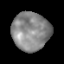
Tissue: lung
Cell type: Epithelial cells
Senescence score: 0.2113
Nuclear area (px): 1404
Mean DAPI intensity: 136.962